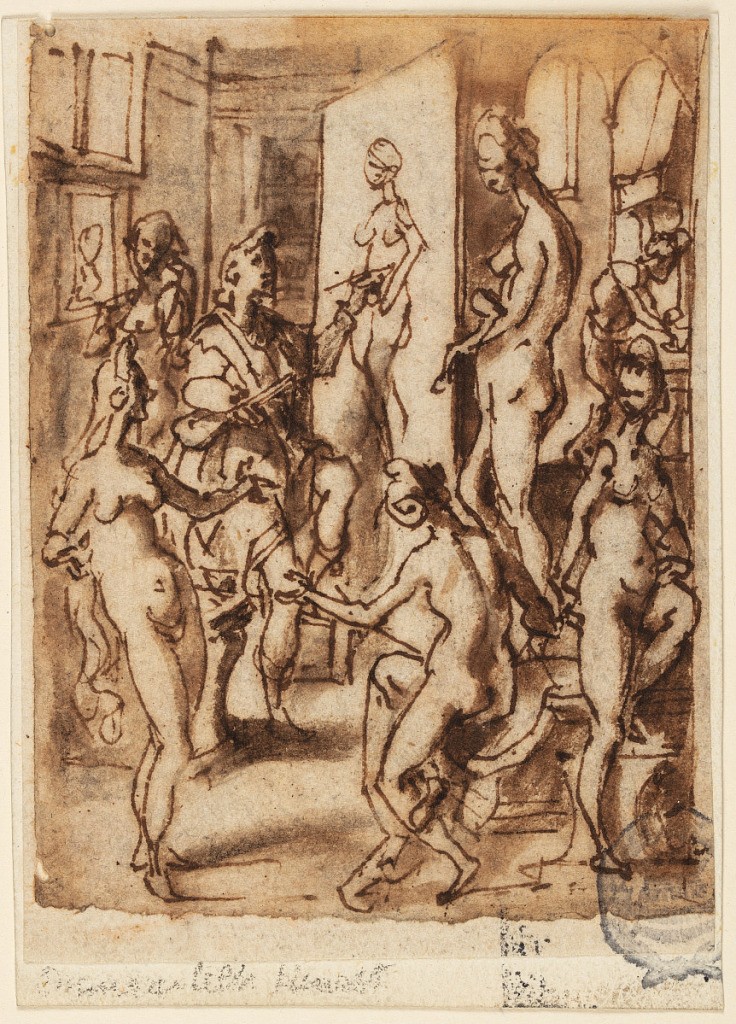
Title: Zeuxis painting Helen
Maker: Jan van der Straet, called Stradanus, Flemish, 1523–1605
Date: ca. 1580–1605
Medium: Recto: pen and brown ink, brush and brown wash, with traces of black chalk on laid paper.
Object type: Drawing
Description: Recto: Zeuxis in his studio, painting an image of Helen of Troy. Several nude models pose nearby, one upon a platform. An assistant grinds pigments in the background. Verso: Blank